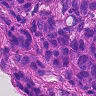
Metastatic tissue present: yes